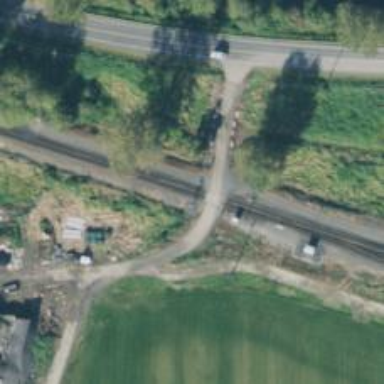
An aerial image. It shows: Railway signal.